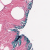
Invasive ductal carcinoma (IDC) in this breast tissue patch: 0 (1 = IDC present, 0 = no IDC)